Question: I'm simply trying to loop through a folder of images and put them in an Amazon S3 bucket. I just can't figure out why it doesn't like the DATA part of the PUTFILE function.
If I try:
'''
$res = $s3 -> putFile("test-bucket/".$entry);
'''
It creates a blank file (0 bytes) in the bucket, so I know it's connecting OK, and the filenames are correct also. I've also tried looping through the folders files and echoing the filenames to the screen, without using the Zend S3 function, which proved this page can access the files behind root.
The <URL> regarding this function says:
> putFile($path, $object, $meta) puts the content of the file in $path
into the object named $object.The optional $meta argument is the same as for putObject. If the
content type is omitted, it will be guessed basing on the source file
name.
This is what I've tried:
'''
if ($handle = opendir('d:/web-library-photos/temp-previews')) {
$loopCounter = 0;
while (false !== ($entry = readdir($handle))) {
///
$loopCounter = $loopCounter + 1;
if ($loopCounter < 3) { // for test purposes only
$localPath = "d:/web-library-photos/temp-previews/".$entry;
$s3 = new Zend_Service_Amazon_S3($aws_access_key_id, $aws_s3_secret);
$res = $s3 -> putFile($localPath, "test-bucket/".$entry);
echo "Success for ".$entry.": " . ($res ? 'Yes' : 'No') . "<br>";
}
///
}
closedir($handle);
}
'''
This particular "try" yields the error:
'''
Cannot read file d:/web-library-photos/temp-previews/.' in C:\Inetpubhosts\.....thispage.php
'''
So I thought I would try and but still no luck!
Please, please, put me straight on this one - it's driving me round the bend.
Right, I have a clue what's wrong but not how to solve it.
If I simply do this:
'''
if ($handle = opendir('d:/web-library-photos/temp-previews')) {
while (false !== ($entry = readdir($handle))) {
echo $entry."<BR>";
}
closedir($handle);
}
'''
I get a '.' and a '..' at the beginning of my results, which obviously can't be read as filenames!! What is going on here, how do I get around it?

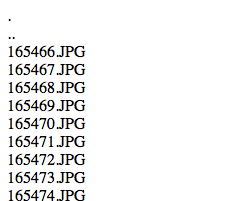
Answer: Try to append this in 'while (false !== ($entry = readdir($handle)))'
'''
while (false !== ($entry = readdir($handle))) {
if($entry == "." || $entry == "..") continue;
/* other codes */
}
'''